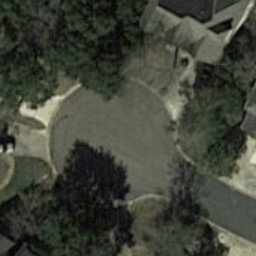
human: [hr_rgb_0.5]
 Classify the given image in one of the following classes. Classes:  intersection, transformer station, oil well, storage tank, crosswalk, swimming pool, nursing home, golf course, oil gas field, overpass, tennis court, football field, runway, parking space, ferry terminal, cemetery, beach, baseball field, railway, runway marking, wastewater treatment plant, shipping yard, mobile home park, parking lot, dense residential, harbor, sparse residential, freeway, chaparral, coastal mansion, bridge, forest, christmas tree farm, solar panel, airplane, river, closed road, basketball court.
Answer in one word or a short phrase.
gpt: closed road